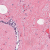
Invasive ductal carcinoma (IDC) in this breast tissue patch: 0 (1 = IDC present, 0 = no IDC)